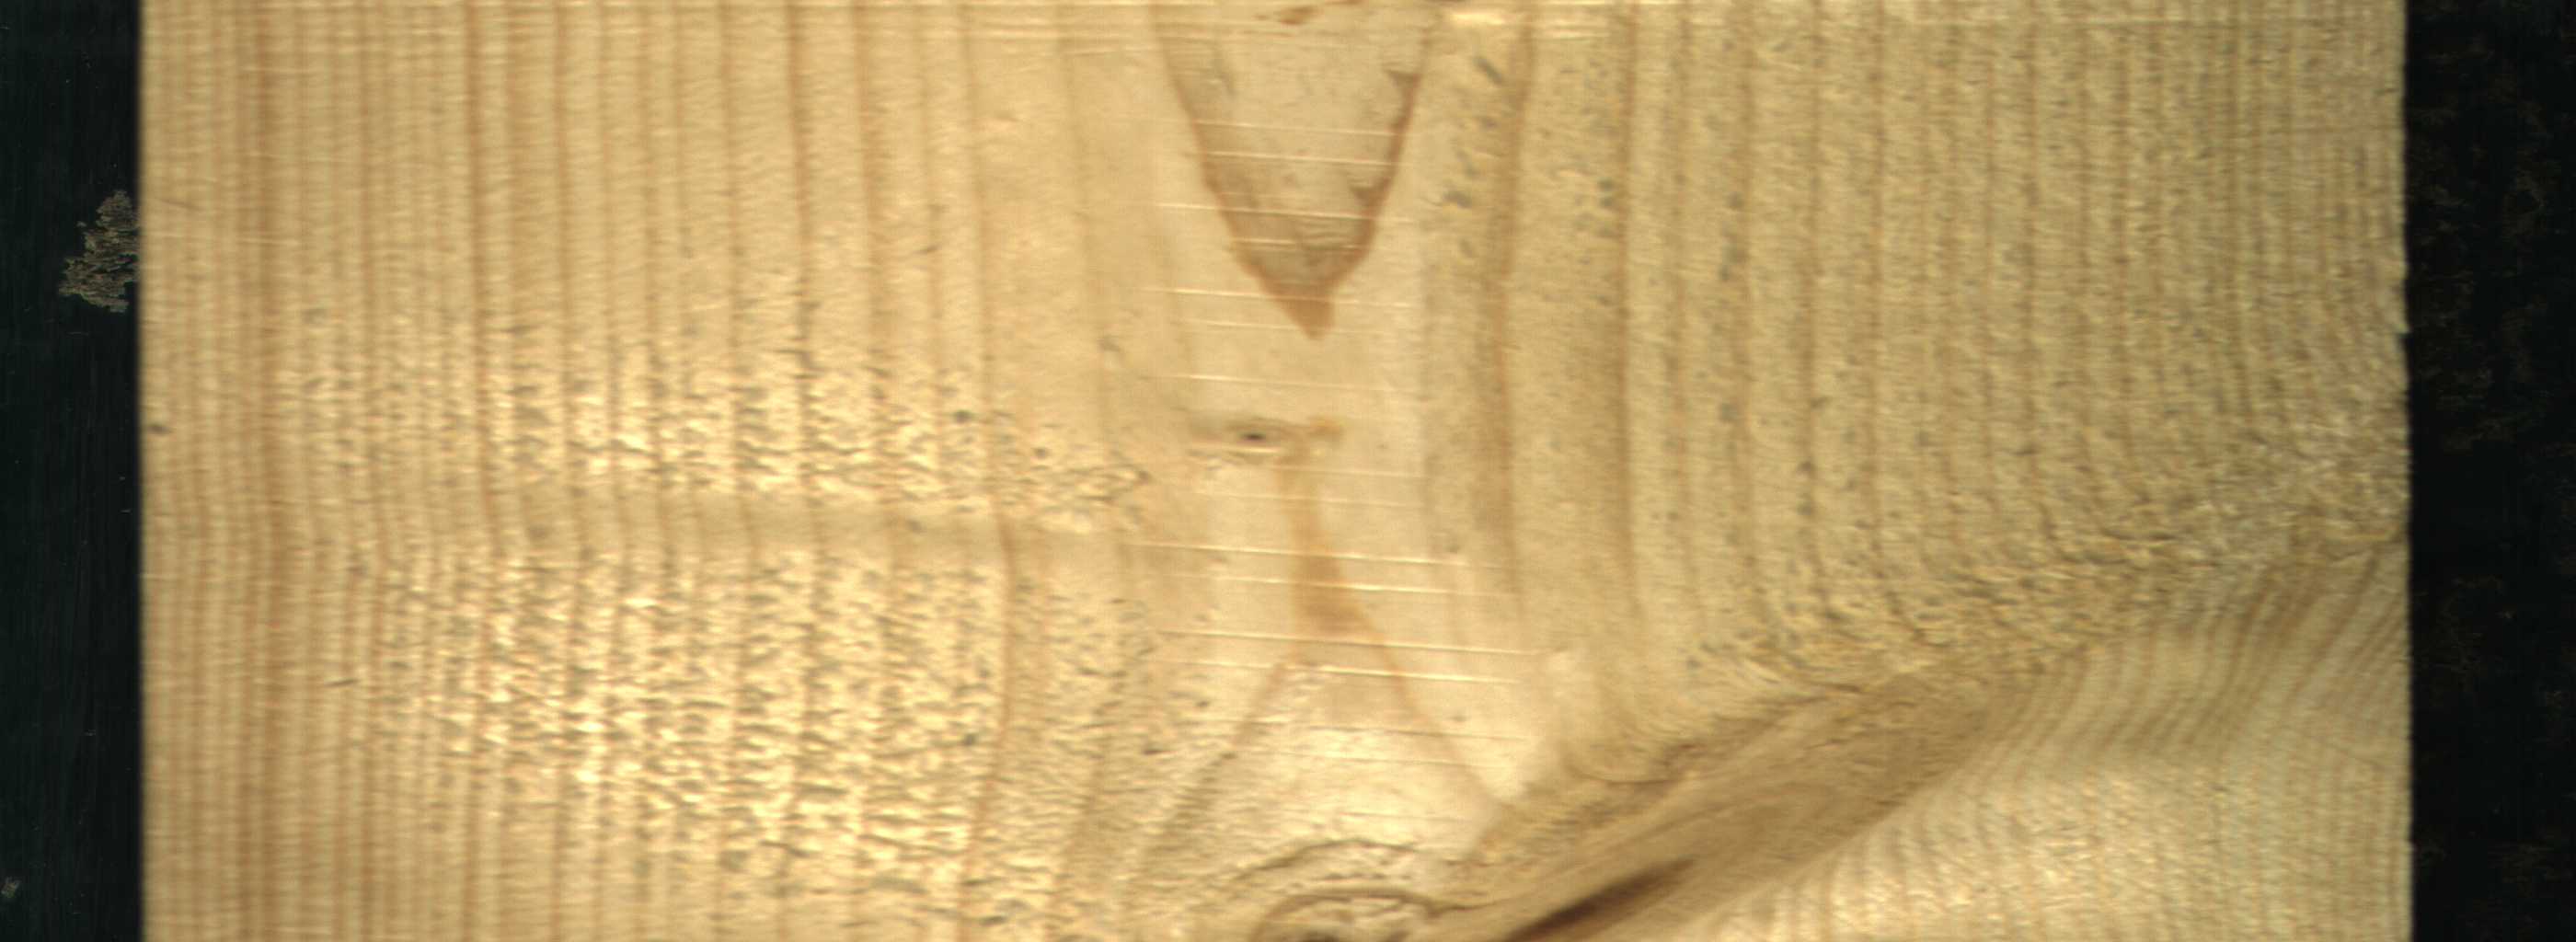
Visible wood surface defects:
Live_Knot